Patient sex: F
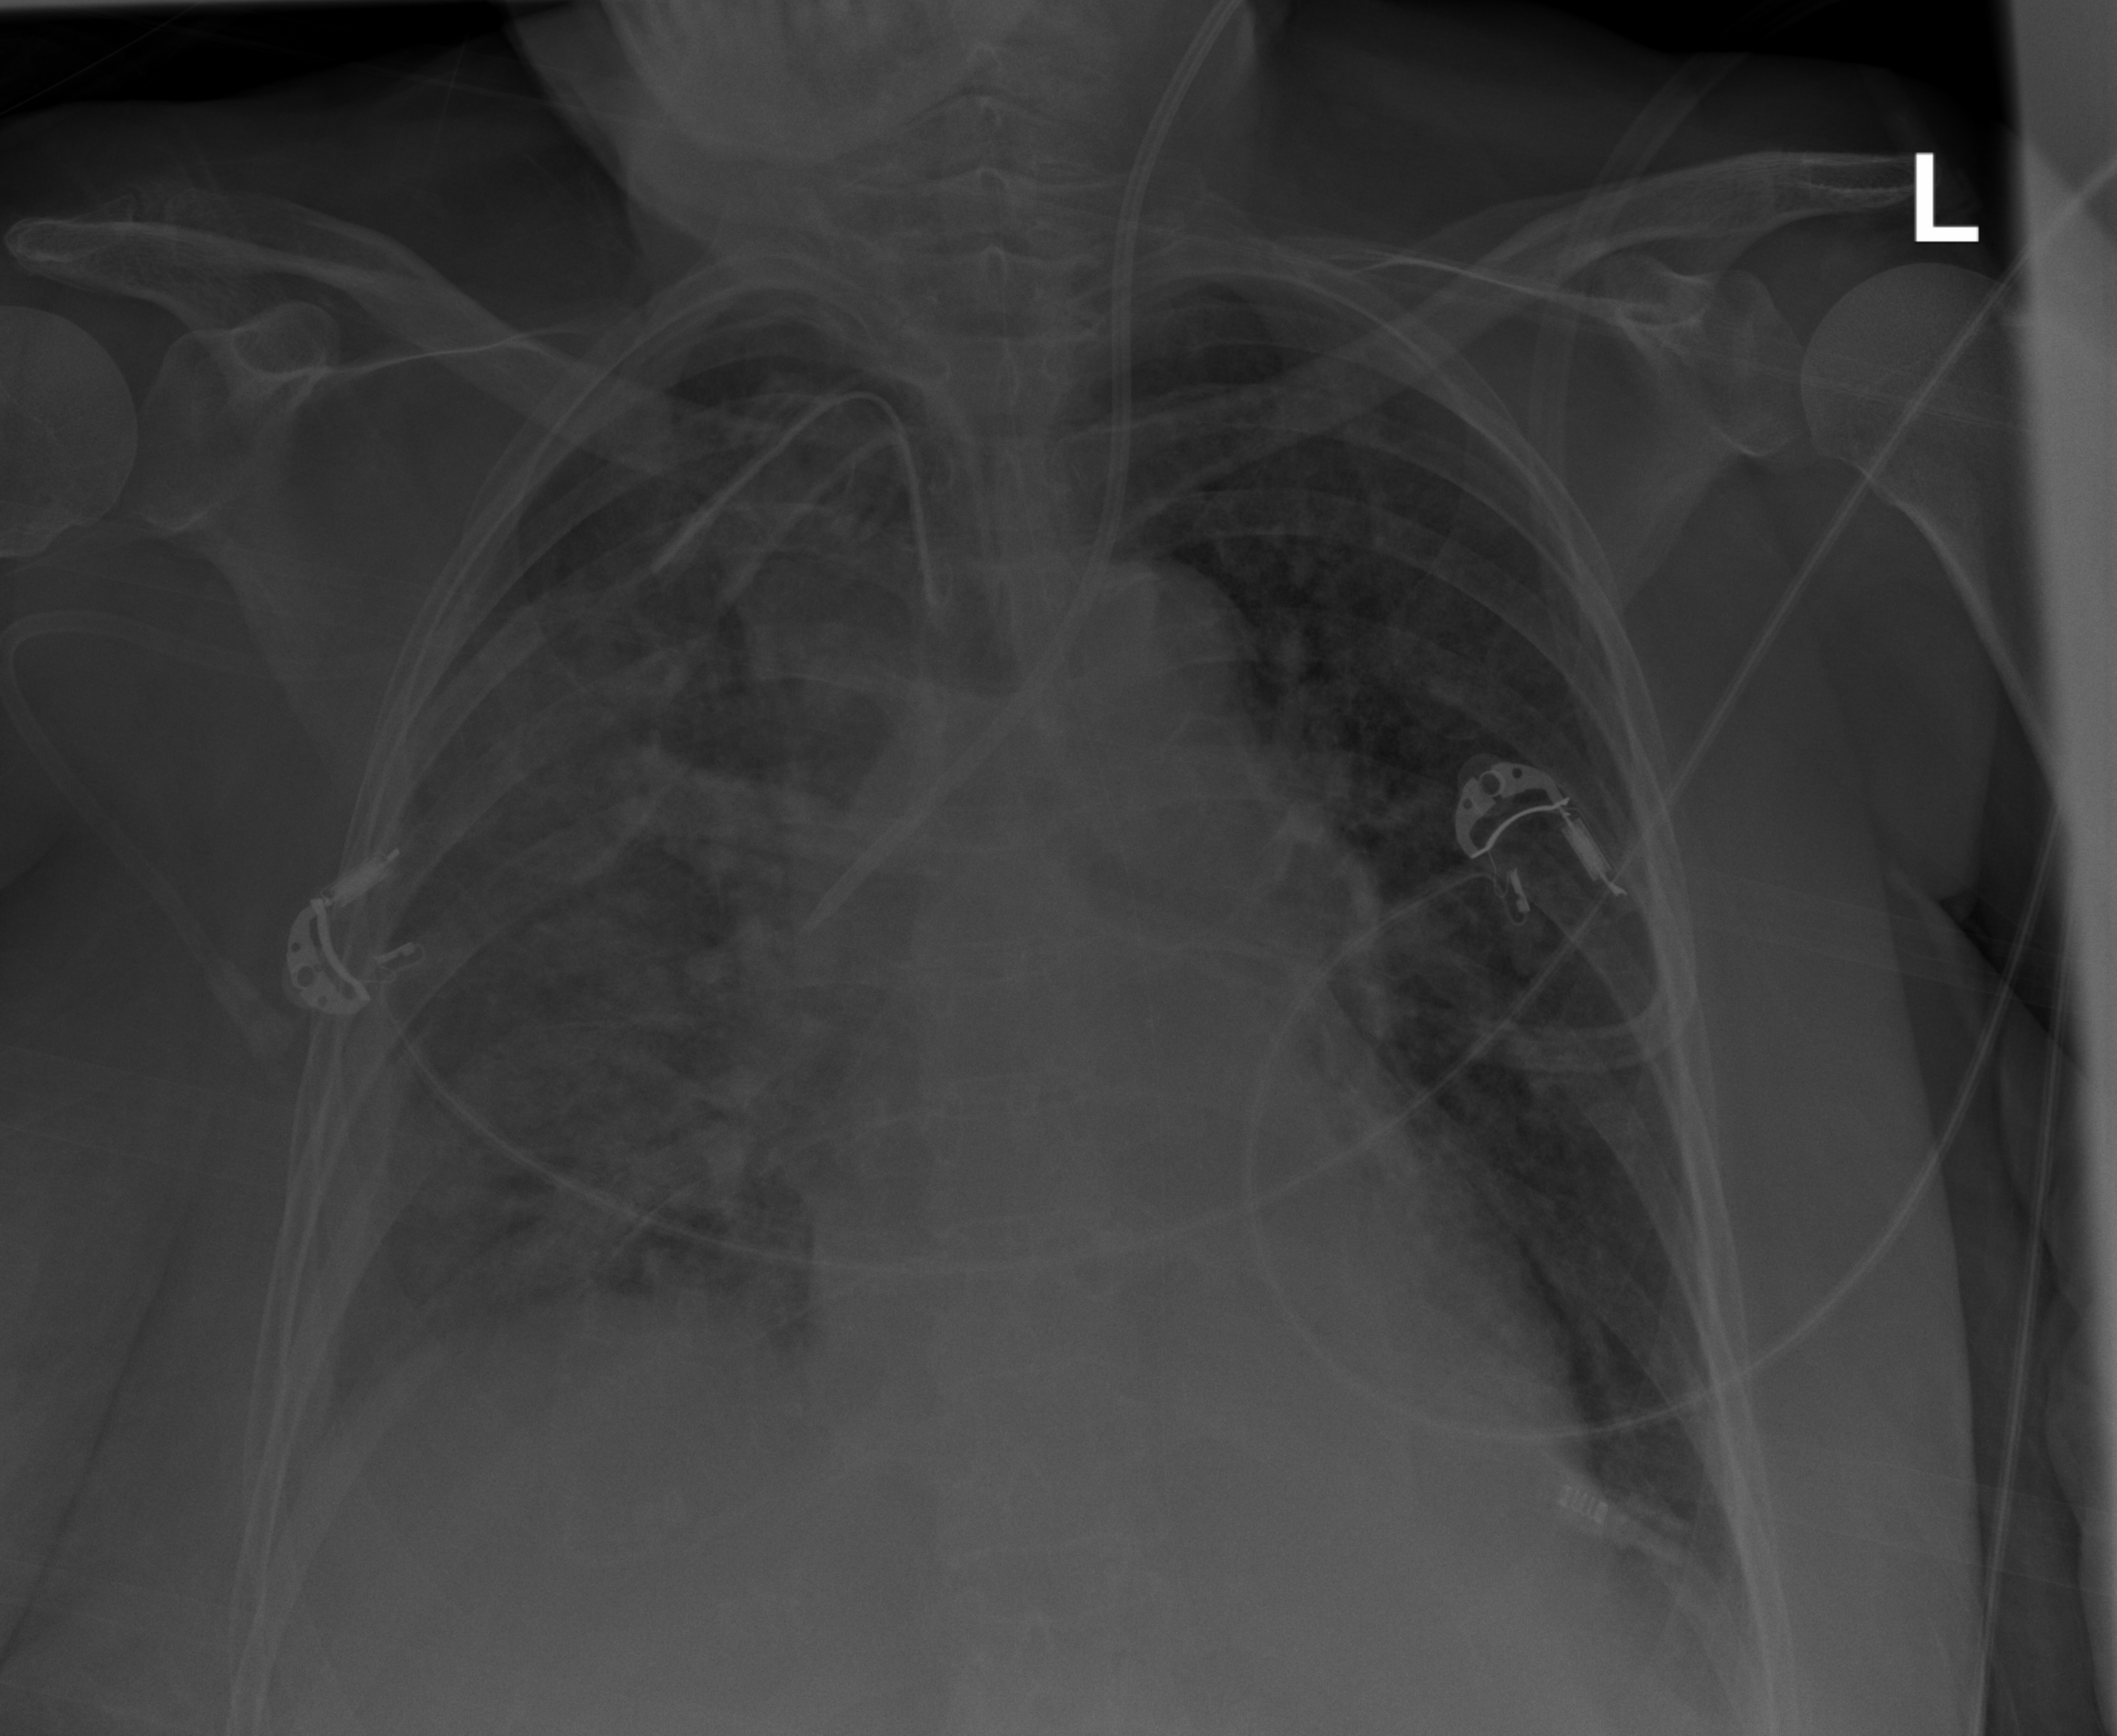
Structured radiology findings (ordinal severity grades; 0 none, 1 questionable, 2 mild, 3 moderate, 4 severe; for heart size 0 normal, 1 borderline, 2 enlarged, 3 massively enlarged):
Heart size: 0
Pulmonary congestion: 0
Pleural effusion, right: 0
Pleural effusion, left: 2
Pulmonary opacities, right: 3
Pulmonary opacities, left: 2
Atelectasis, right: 2
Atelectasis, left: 2